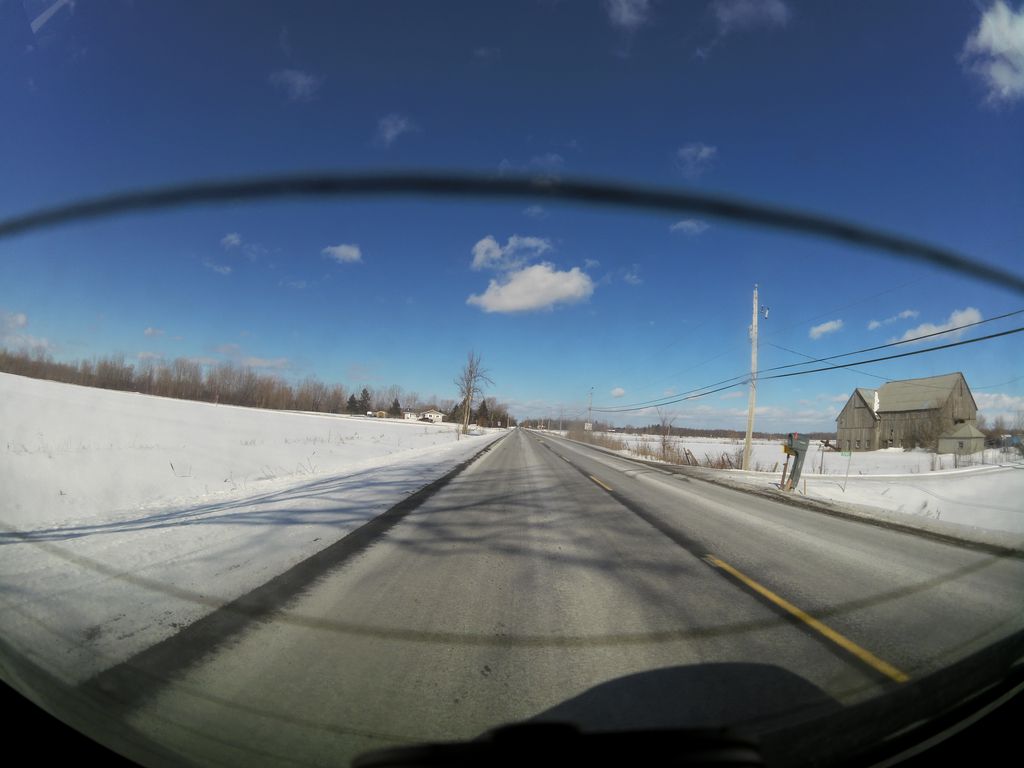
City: ottawa-gatineau